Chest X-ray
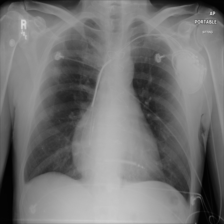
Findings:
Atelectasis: negative
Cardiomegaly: negative
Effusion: negative
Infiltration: positive
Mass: positive
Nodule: negative
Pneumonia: negative
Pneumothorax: positive
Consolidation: negative
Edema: negative
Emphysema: negative
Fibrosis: negative
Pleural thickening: negative
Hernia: negative